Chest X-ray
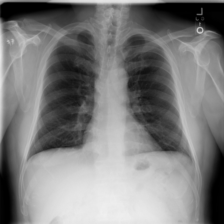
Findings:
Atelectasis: negative
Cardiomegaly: negative
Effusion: negative
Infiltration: negative
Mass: negative
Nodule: negative
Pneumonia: negative
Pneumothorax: negative
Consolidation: negative
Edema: negative
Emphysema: negative
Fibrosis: negative
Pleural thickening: negative
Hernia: negative